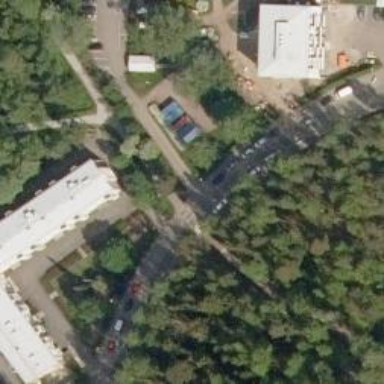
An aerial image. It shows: Cycleway crossing with asphalt surface.